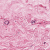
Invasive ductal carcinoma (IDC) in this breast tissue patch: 0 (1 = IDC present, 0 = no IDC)